Question: from a set of points I built the Voronoi tessellation using <URL>:
'''
from scipy.spatial import Voronoi
vor = Voronoi(points)
'''
Now I would like to build a <URL>, I can't solve the problem because often this is my result:

(overlapping polygon). This is the code (ONE RANDOM EXAMPLE):
'''
def order_vertices(l):
mlat = sum(x[0] for x in l) / len(l)
mlng = sum(x[1] for x in l) / len(l)
# https://stackoverflow.com/questions/<PHONE>/how-can-i-sort-a-coordinate-list-for-a-rectangle-counterclockwise
def algo(x):
return (math.atan2(x[0] - mlat, x[1] - mlng) + 2 * math.pi) % 2*math.pi
l.sort(key=algo)
return l
a = np.asarray(order_vertices([(9.258054711746084, 45.486245994138976),
(9.239284166975443, 45.46805963143515),
(9.271640747003861, 45.48987234571072),
(9.25828782103321, 45.44377372506324),
(9.253993275176263, 45.44484395950612),
(9.250114174032936, 45.48417979682819)]))
plt.plot(a[:,0], a[:,1])
'''
How can I solve this problem?
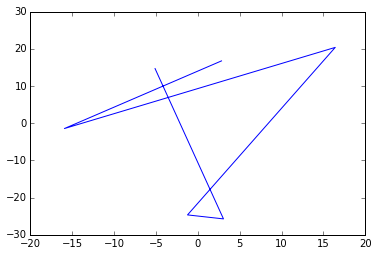
Answer: If you're just after a collection of polygons you don't need to pre-order the point to build them.
The 'scipy.spatial.Voronoi' object has a 'ridge_vertices' attribute containing indices of vertices forming the lines of the Voronoi ridge. If the index is '-1' then the ridge goes to infinity.
First start with some random points to build the Voronoi object.
'''
import numpy as np
from scipy.spatial import Voronoi, voronoi_plot_2d
import shapely.geometry
import shapely.ops
points = np.random.random((10, 2))
vor = Voronoi(points)
voronoi_plot_2d(vor)
'''

You can use this to build a collection of Shapely LineString objects.
'''
lines = [
shapely.geometry.LineString(vor.vertices[line])
for line in vor.ridge_vertices
if -1 not in line
]
'''
The 'shapely.ops' module has a <URL> that returns a generator for Shapely Polygon objects.
'''
for poly in shapely.ops.polygonize(lines):
#do something with each polygon
'''

Or if you wanted a single polygon formed from the region enclosed by the Voronoi tesselation you can use the Shapely 'unary_union' method:
'''
shapely.ops.unary_union(list(shapely.ops.polygonize(lines)))
'''